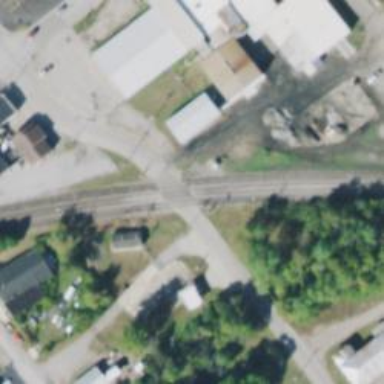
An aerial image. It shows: Level crossing along the railway.